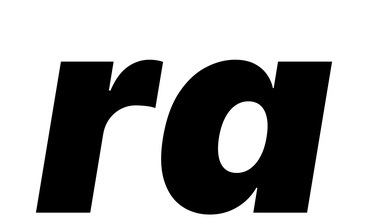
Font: Inter-Italic_Black_Italic